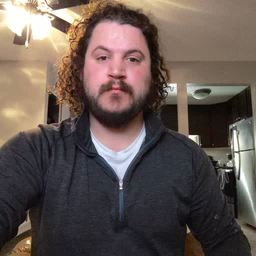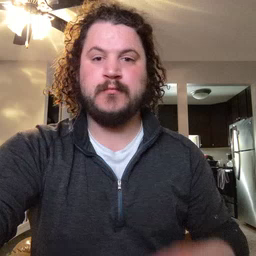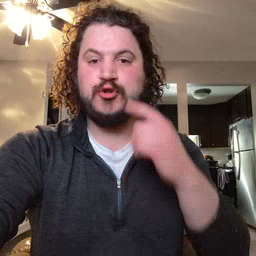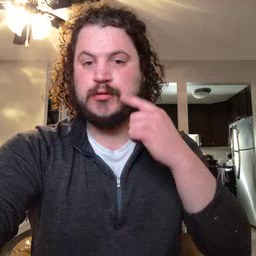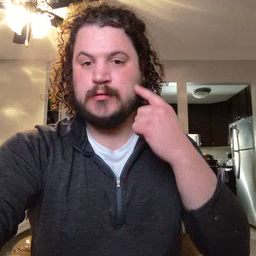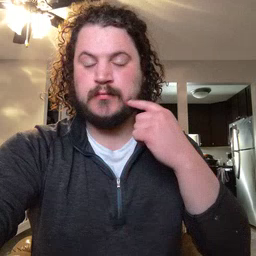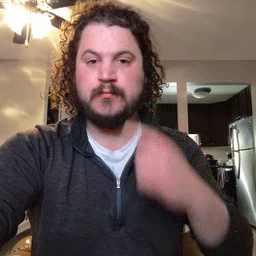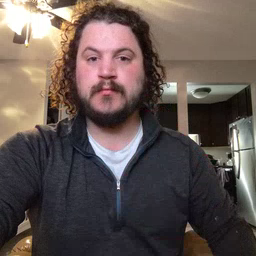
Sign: cheek